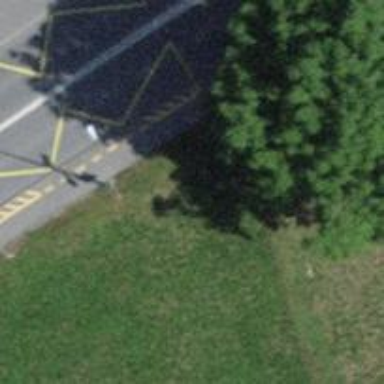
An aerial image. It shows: Bus stop with platform for public transport.